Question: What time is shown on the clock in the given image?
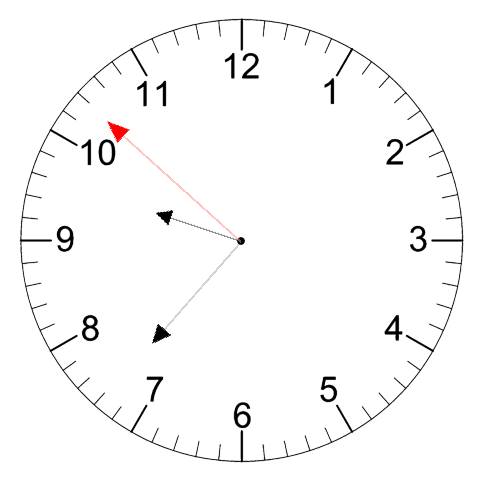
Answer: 09:36:52